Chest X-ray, AP view. Patient: 81 years old, sex F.
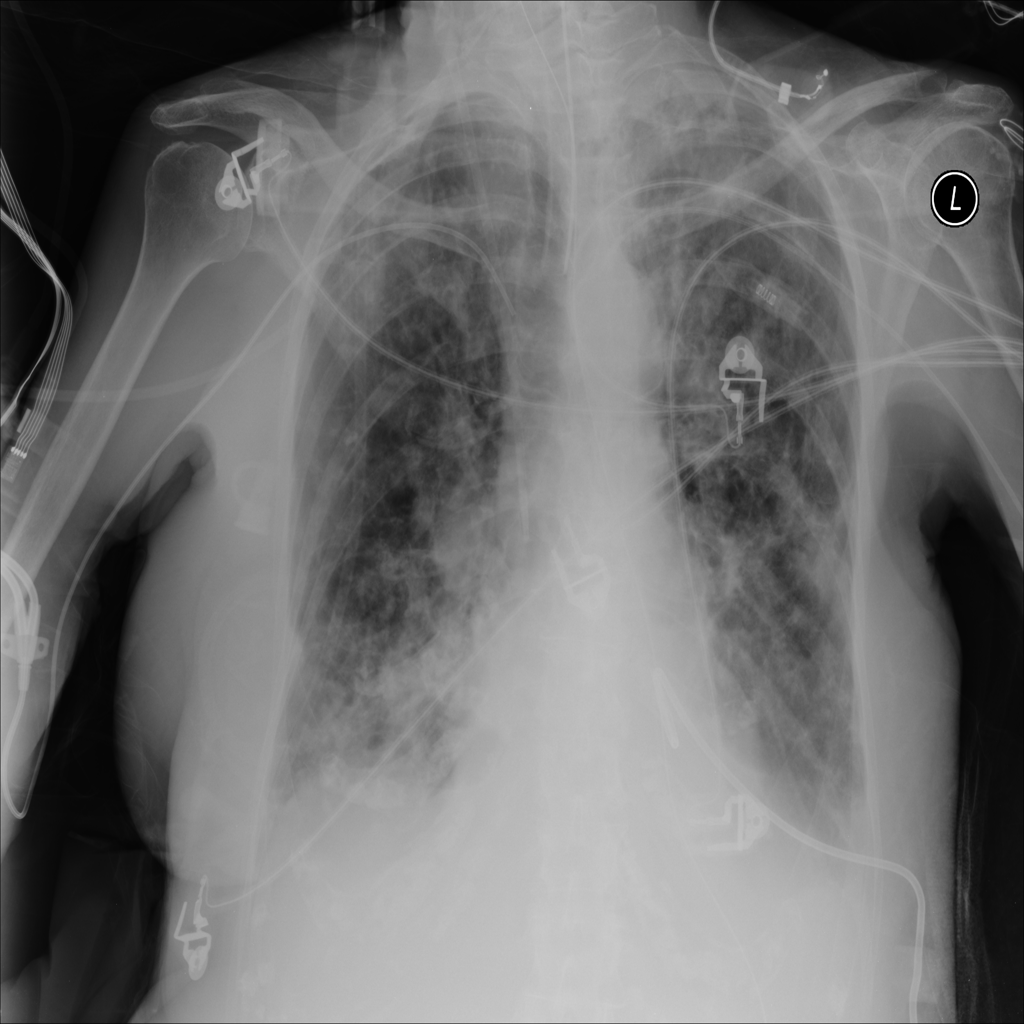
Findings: Effusion